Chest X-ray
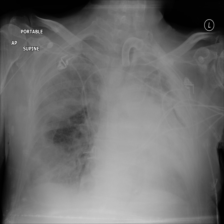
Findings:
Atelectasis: positive
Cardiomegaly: negative
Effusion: positive
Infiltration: positive
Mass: negative
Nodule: negative
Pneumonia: negative
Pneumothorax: negative
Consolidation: negative
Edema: negative
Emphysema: negative
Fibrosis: negative
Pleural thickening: negative
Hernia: negative